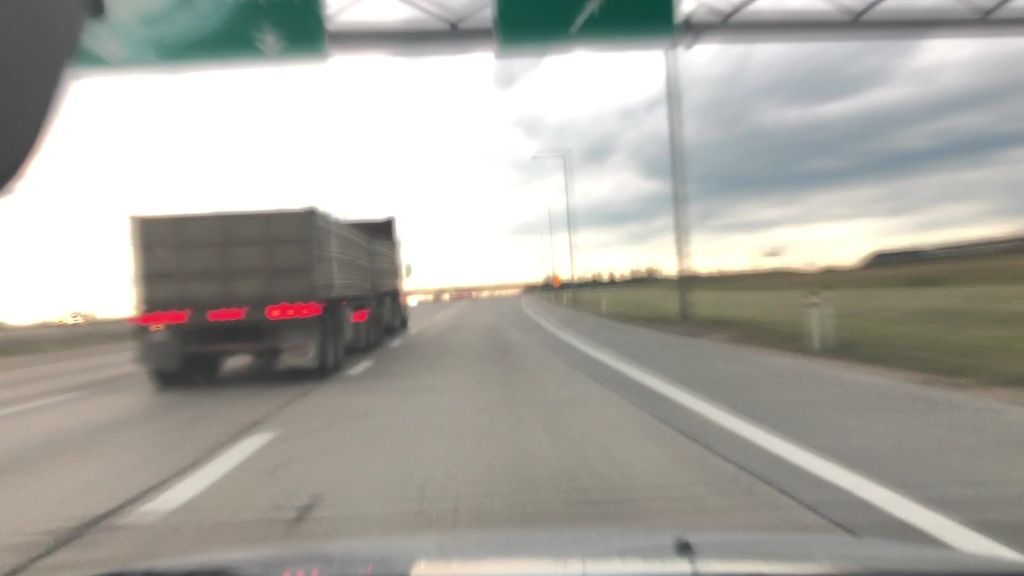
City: edmonton